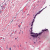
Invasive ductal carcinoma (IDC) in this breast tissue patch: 0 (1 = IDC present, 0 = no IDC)